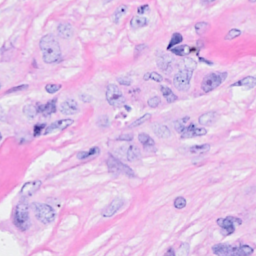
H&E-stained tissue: Breast